Question: OS - Windows 2008 server R2 X 2 (firewall disabled on both machines)
I wish to take advantage of Windows feature to setup communication between GlassFish DAS and a remote node. I've successfully followed Byron Nevins instructions on using <URL>
However I'm having an issue validating DCOM following the instructions in GlassFish 3.1.2 Guide - <URL>
When I run command I get the following output:
'''
asadmin> validate-dcom --passwordfile C:/Sun/AppServer/password.txt -v 192.168.0.80
remote failure:
Successfully verified that the host, 192.168.0.80, is not the local machine as required.
Successfully resolved host name to: /192.168.0.80
Successfully connected to DCOM Port at port 135 on host 192.168.0.80.
Successfully connected to NetBIOS Session Service at port 139 on host 192.168.0.80.
Successfully connected to Windows Shares at port 445 on host 192.168.0.80.
The remote file, C: doesn't exist on 192.168.0.80 : Logon failure: unknown user name or bad password.
'''
Password file, password.txt, contains a single entry:
'AS_ADMIN_WINDOWSPASSWORD=my-windows-password'
I have double-checked I can successfully login with my windows password on the remote machine 192.168.0.80. I've also tried this test with two Windows XP professional machines and get the same error.
Also performed this operation by creating a New Node in Admin Console, got the same error:

Cannot figure what is going wrong or what I may be missing
Thanks in advance
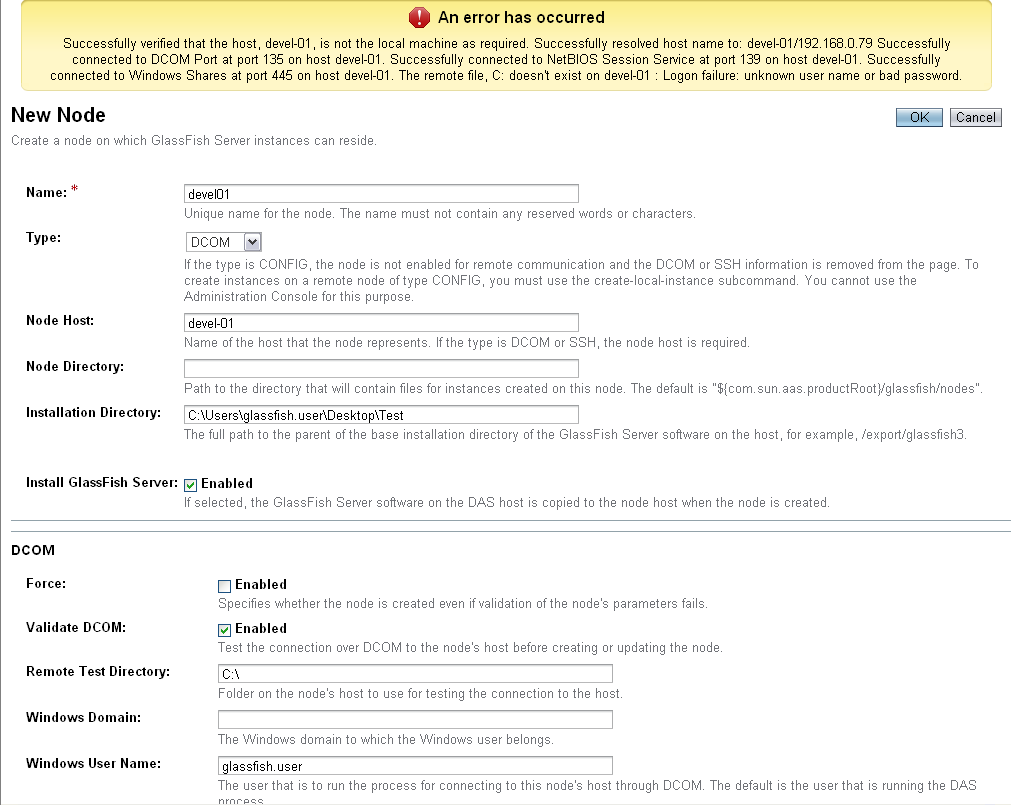
Answer: I have had similar issues while setting up the new production env. at work last friday, and could not find any useful information on the interwebs, except people encountering the same issue, some with comments as fresh as the day I was looking it up.
So after a rather excessive amount of painful, in-depth debugging, I was able to figure out a few things:
1. You must explicitly specifiy the local windows user you create for the purpose of running glassfish in both the add-node dialog, and the validate-dcom subcommand (option -w), else it will either default to 'admin' or the user the DAS is running as.
2. There is a bug in validate-dcom that causes it to ignore whatever you specify as the test directory. No matter what you do it will always use C:\, and result in "access-denied".
3. The documentation omits another registry key that must be given access to in order for WMI to work
Regarding the first issue, you will most likely encounter it if your nodes are not part of a domain or you are using a local account. Windows NT6+ has a new default security policy that prevents local users from elevating privileges over the network, which causes that test to fail, necessarily, seeing how writing to the root of a system drive not something one can do without elevation.
I previously blogged about it for someone to stumble upon it if needed:
<URL>
The gist of it is that you have to navigate to the following registry key:
'HKEY_LOCAL_MACHINE\SOFTWARE\Microsoft\Windows\CurrentVersion\Policies\System'
and create a new DWORD named with a value of .
There is no need to reboot, the first, broken test should pass. However you will then see an error about being unable to connect to WMI, and it will fail again.
To remedy this, you must also take ownership and grant your local service account user full control over the following registry key, in addition to the other ones described in the HA Administration Guide:
'HKEY_CLASSES_ROOT\CLSID\{76A64158-CB41-11D1-8B02-00600806D9B6}'
Afterwards, validate-dcom should report success and you will be able to add it as a node, and create instances on it.
I hope this helps, because the seeming lack of activity from Oracle on that issue was infuriating.
I am also less than pleased by the hackish, ugly, insecure nature of the DCOM support in Glassfish 3 :(